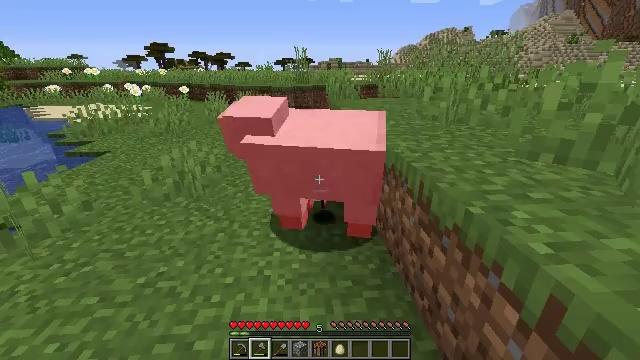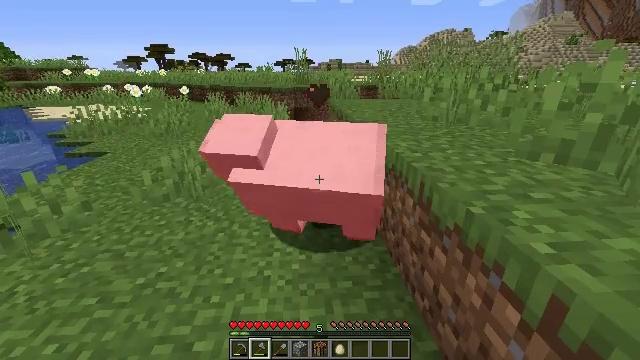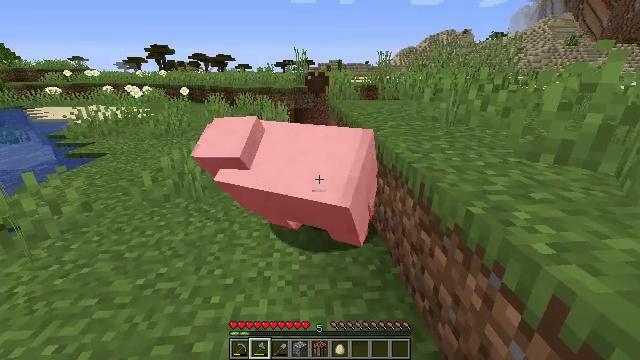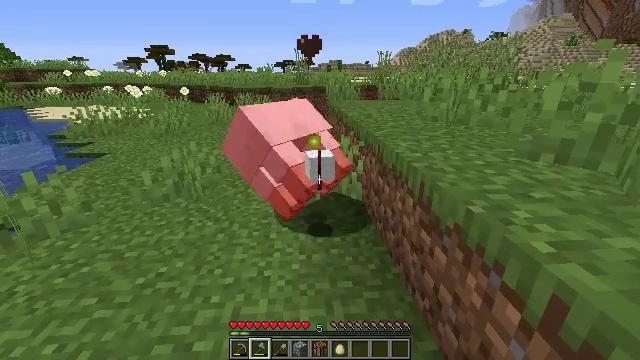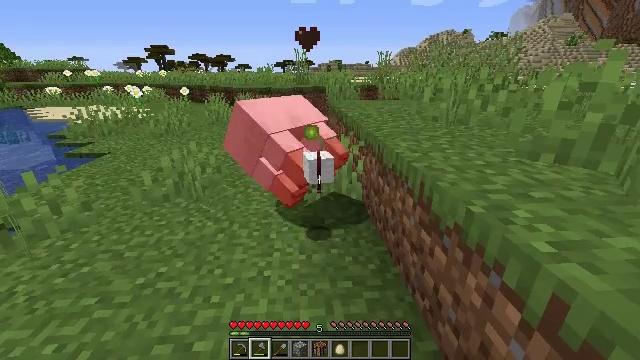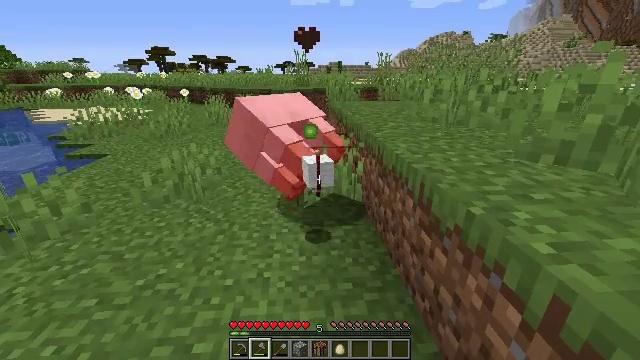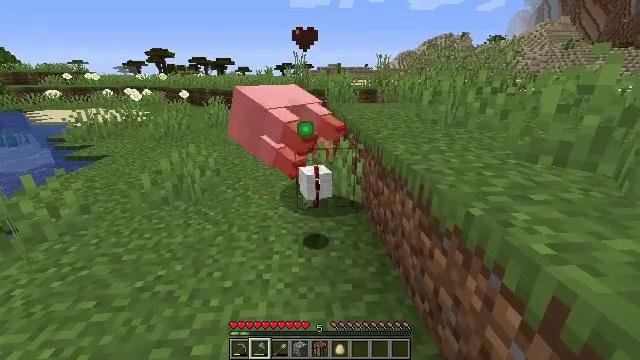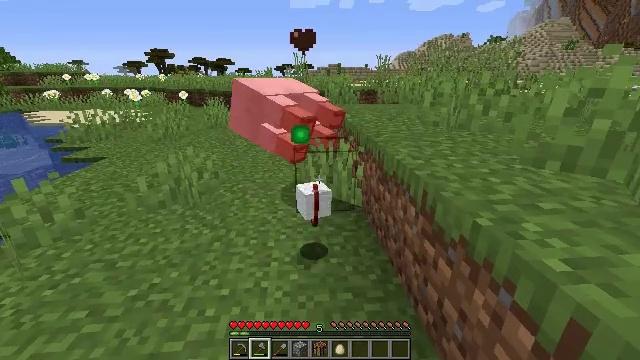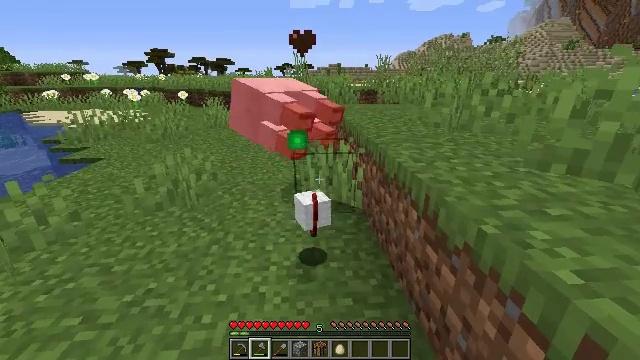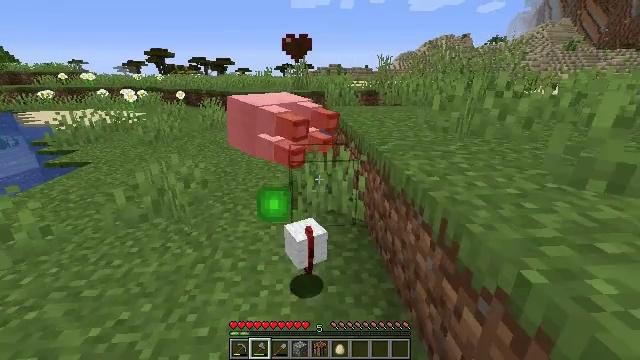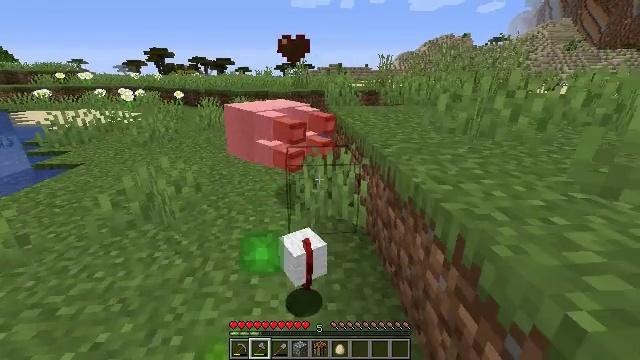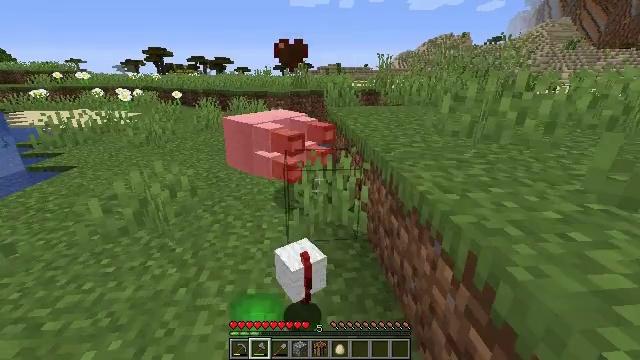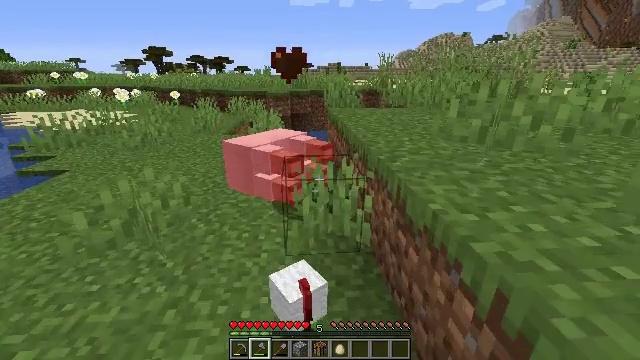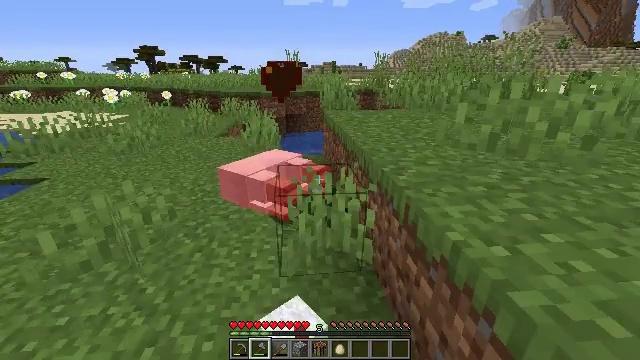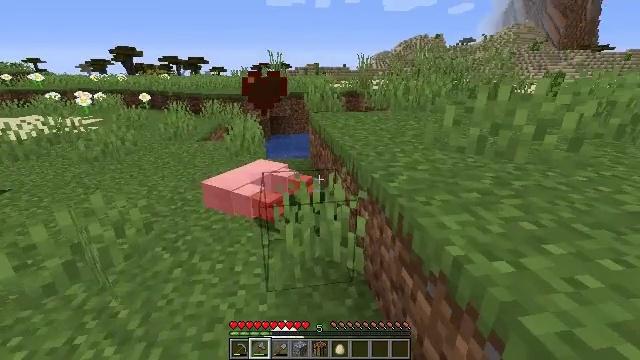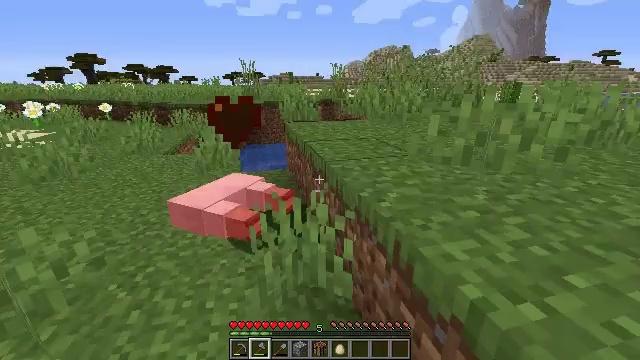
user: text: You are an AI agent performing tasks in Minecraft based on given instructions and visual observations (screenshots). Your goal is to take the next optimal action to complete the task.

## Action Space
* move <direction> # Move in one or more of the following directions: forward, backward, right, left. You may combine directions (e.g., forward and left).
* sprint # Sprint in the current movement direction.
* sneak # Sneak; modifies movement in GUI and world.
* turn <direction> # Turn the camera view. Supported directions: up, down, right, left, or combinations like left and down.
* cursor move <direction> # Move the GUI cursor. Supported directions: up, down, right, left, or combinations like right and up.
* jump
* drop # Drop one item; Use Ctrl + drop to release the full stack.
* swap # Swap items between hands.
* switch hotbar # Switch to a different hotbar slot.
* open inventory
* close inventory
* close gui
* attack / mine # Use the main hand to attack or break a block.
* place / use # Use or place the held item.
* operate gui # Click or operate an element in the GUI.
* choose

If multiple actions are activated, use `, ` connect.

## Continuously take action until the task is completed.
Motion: motion action
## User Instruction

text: Harvest coarse dirt by holding left button.
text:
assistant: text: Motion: attack / mine
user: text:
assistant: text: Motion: no_op
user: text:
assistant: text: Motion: attack / mine
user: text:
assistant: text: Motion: attack / mine
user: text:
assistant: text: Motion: attack / mine
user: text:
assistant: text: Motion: no_op
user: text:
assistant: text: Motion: move forward
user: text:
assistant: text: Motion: move forward
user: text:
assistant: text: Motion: move forward
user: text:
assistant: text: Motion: move forward
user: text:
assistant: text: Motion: move forward
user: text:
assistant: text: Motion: move forward
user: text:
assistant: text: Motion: move forward, turn right
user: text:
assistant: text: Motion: move forward, turn right
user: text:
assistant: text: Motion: move forward, turn right and up
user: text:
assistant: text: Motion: move forward, turn right and up
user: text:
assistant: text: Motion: move forward, turn right and up
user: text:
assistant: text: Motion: move forward, turn right and up
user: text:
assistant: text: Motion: move forward, turn right and up
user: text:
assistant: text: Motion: move forward, turn right and up
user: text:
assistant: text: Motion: move forward, turn right
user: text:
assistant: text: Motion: move forward
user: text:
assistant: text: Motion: move forward
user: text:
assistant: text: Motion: move forward
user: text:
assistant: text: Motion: move forward
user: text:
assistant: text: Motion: move forward
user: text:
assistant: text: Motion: move forward
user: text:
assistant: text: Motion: move forward, turn right
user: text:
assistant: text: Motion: move forward, turn right, jump
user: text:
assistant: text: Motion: move forward, turn right, jump